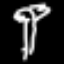
Label: palm tree